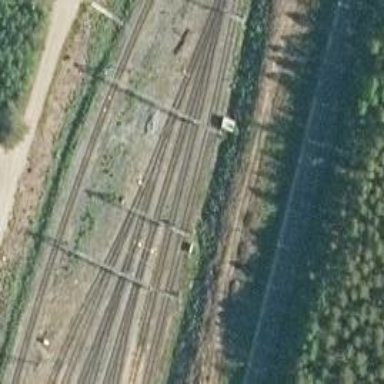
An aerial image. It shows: Railway signal.